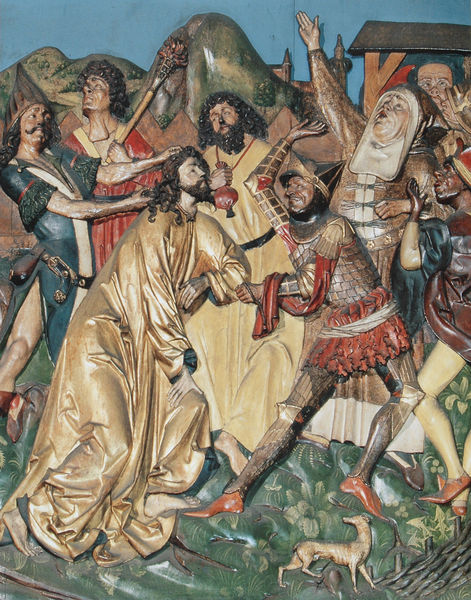
Titel: Hochaltar, Flachrelief des geschlossenen Altares, Gefangennahme Christi (Detail)
Künstler: Veit Stoß
Standort: Krakau
Institution: Pfarrkirche Maria Himmelfahrt
Schlagwörter: baum, berg, blau, blätter, hand, himmel, kampf, umhang, weiß, gelb, grün, landschaft, bunt, frau, holz, männer, profil, schwarz, stützen, szene, haus, hund, rot, schleier, tier, haube, alkohol, bart, feier, bibel, henker, inkarnat, vollbart, hügel, gewand, gold, mantel, personen, gesang, locken, sack, garten, skulptur, himmelblau, relief, farbig, schuhe, berge, farben, gebirge, figuren, soldaten, korb, fallen, lamm, flamme, geschrei, verhaftung, soldat, beutel, ritter, rüstung, gotisch, christus, jesus, leid, schmerz, stall, heiliger, fröhlich, mohr, heilige, gefasst, jünger, israel, schlagen, fackel, klagen, zepter, hochrelief, polychrom, passion, hung, judas, figuten, gezeter, grfasst, judes, silberlinge, sürzen, gethsemane, fakel, koorb, lanze+